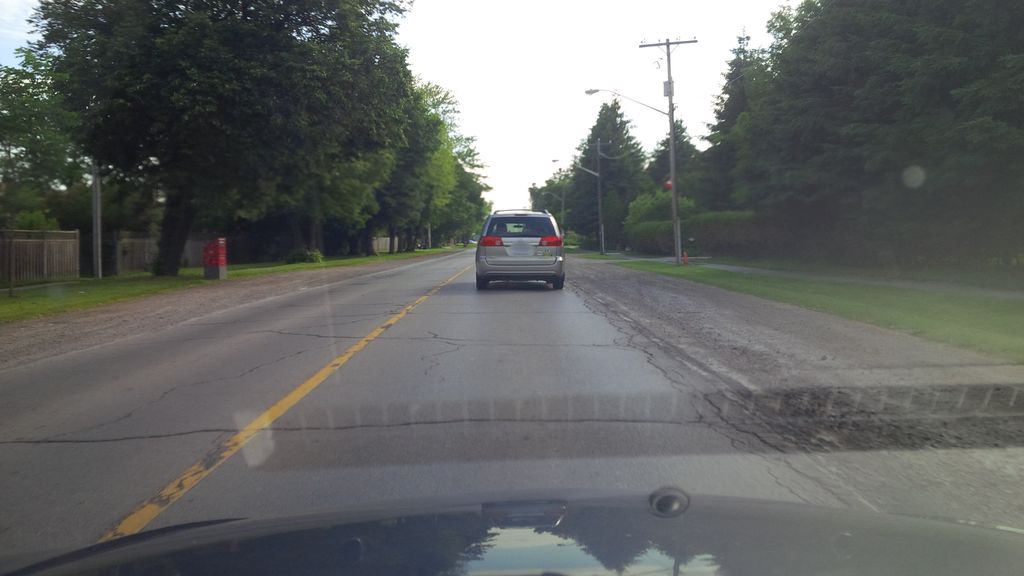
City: hamilton